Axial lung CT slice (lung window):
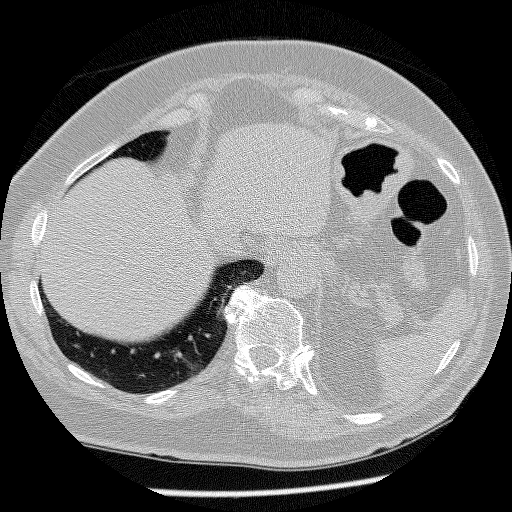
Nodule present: no